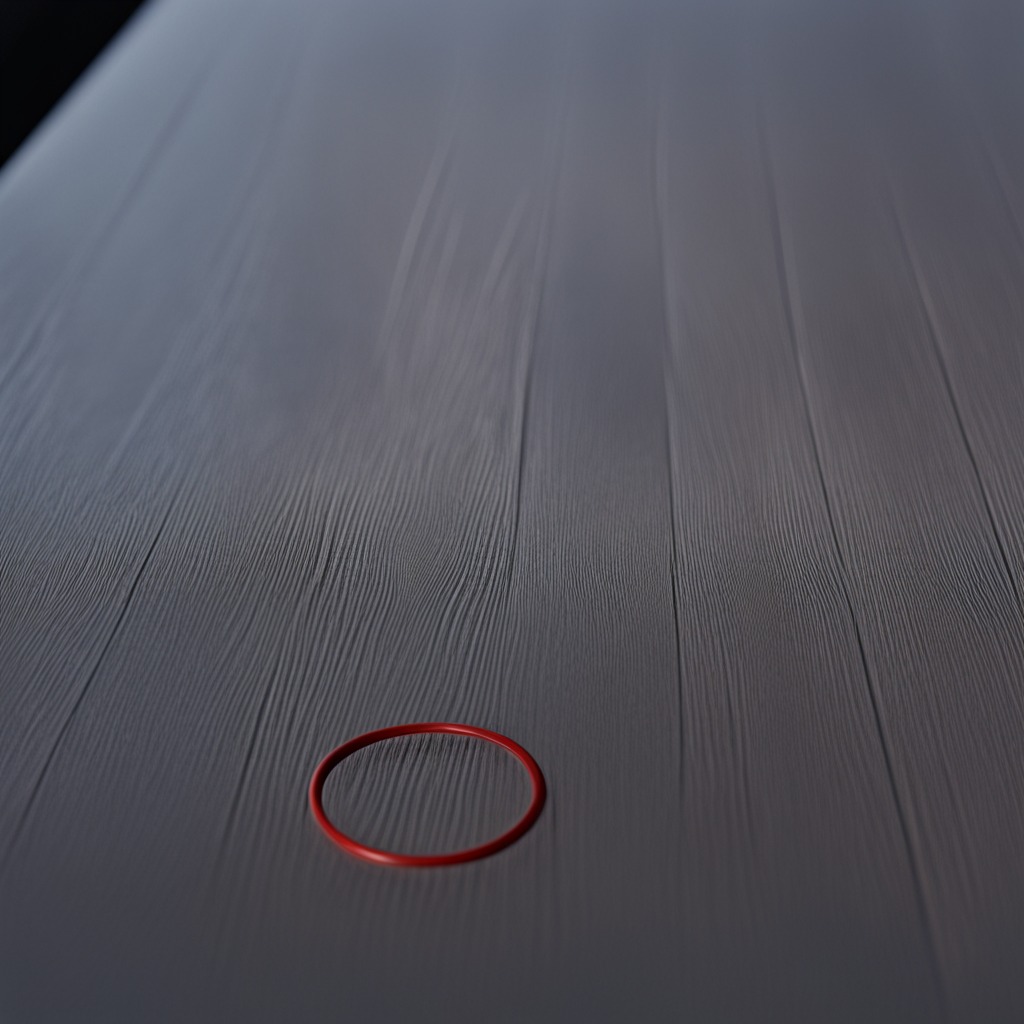
A rubber O-ring is lying on a table in a small garage at twilight.